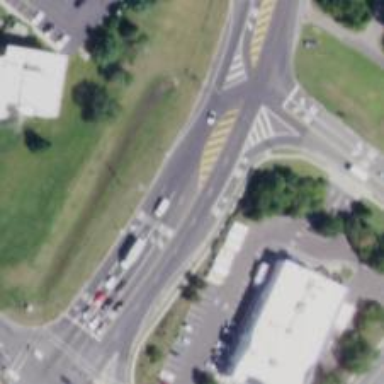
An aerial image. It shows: Trunk highway with sidewalk on the left.